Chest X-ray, PA view. Patient: 56 years old, sex M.
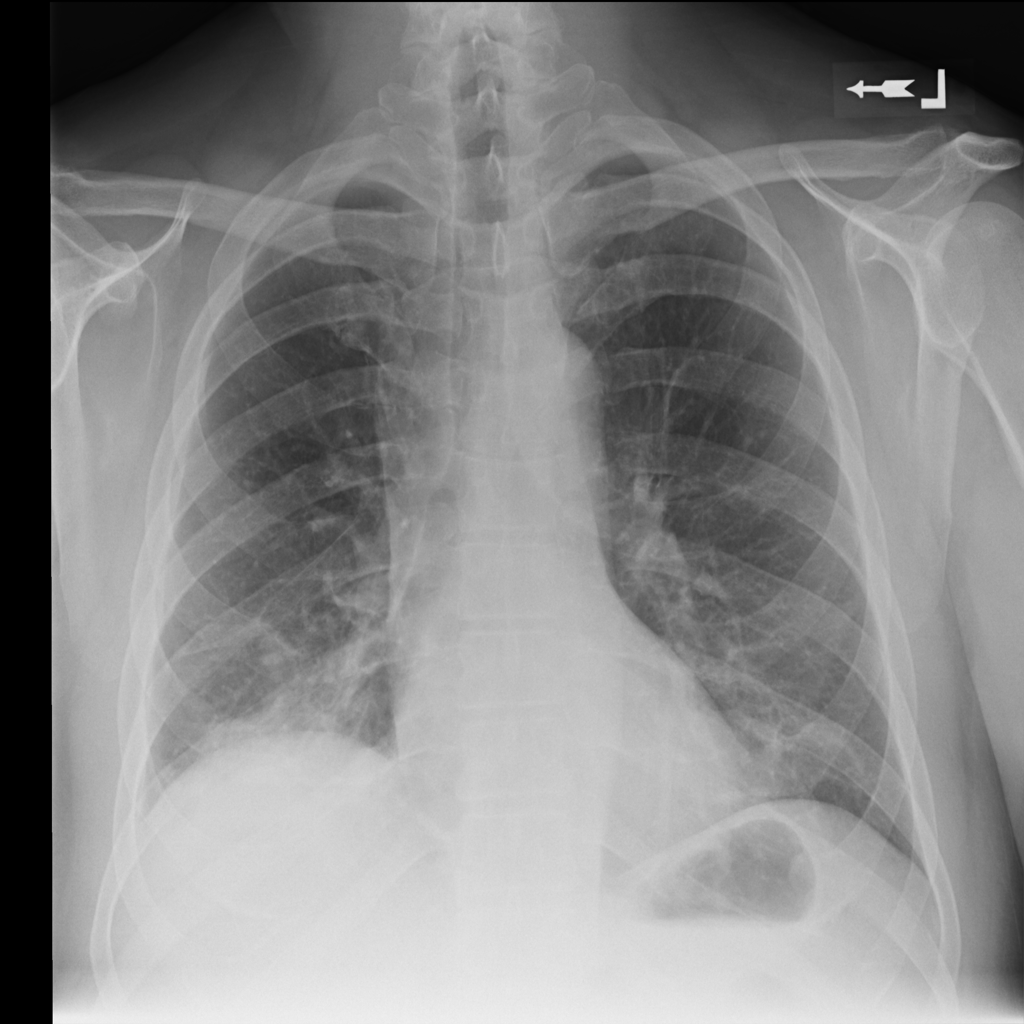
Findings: Atelectasis, Pneumothorax